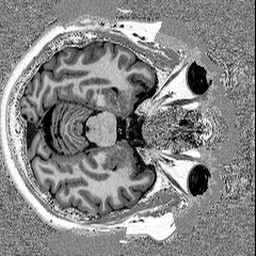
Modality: UNIT1
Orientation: axial
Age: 47
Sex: female
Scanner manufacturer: siemens
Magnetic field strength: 3 T
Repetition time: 5 s
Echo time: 0.00298 s